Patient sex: M
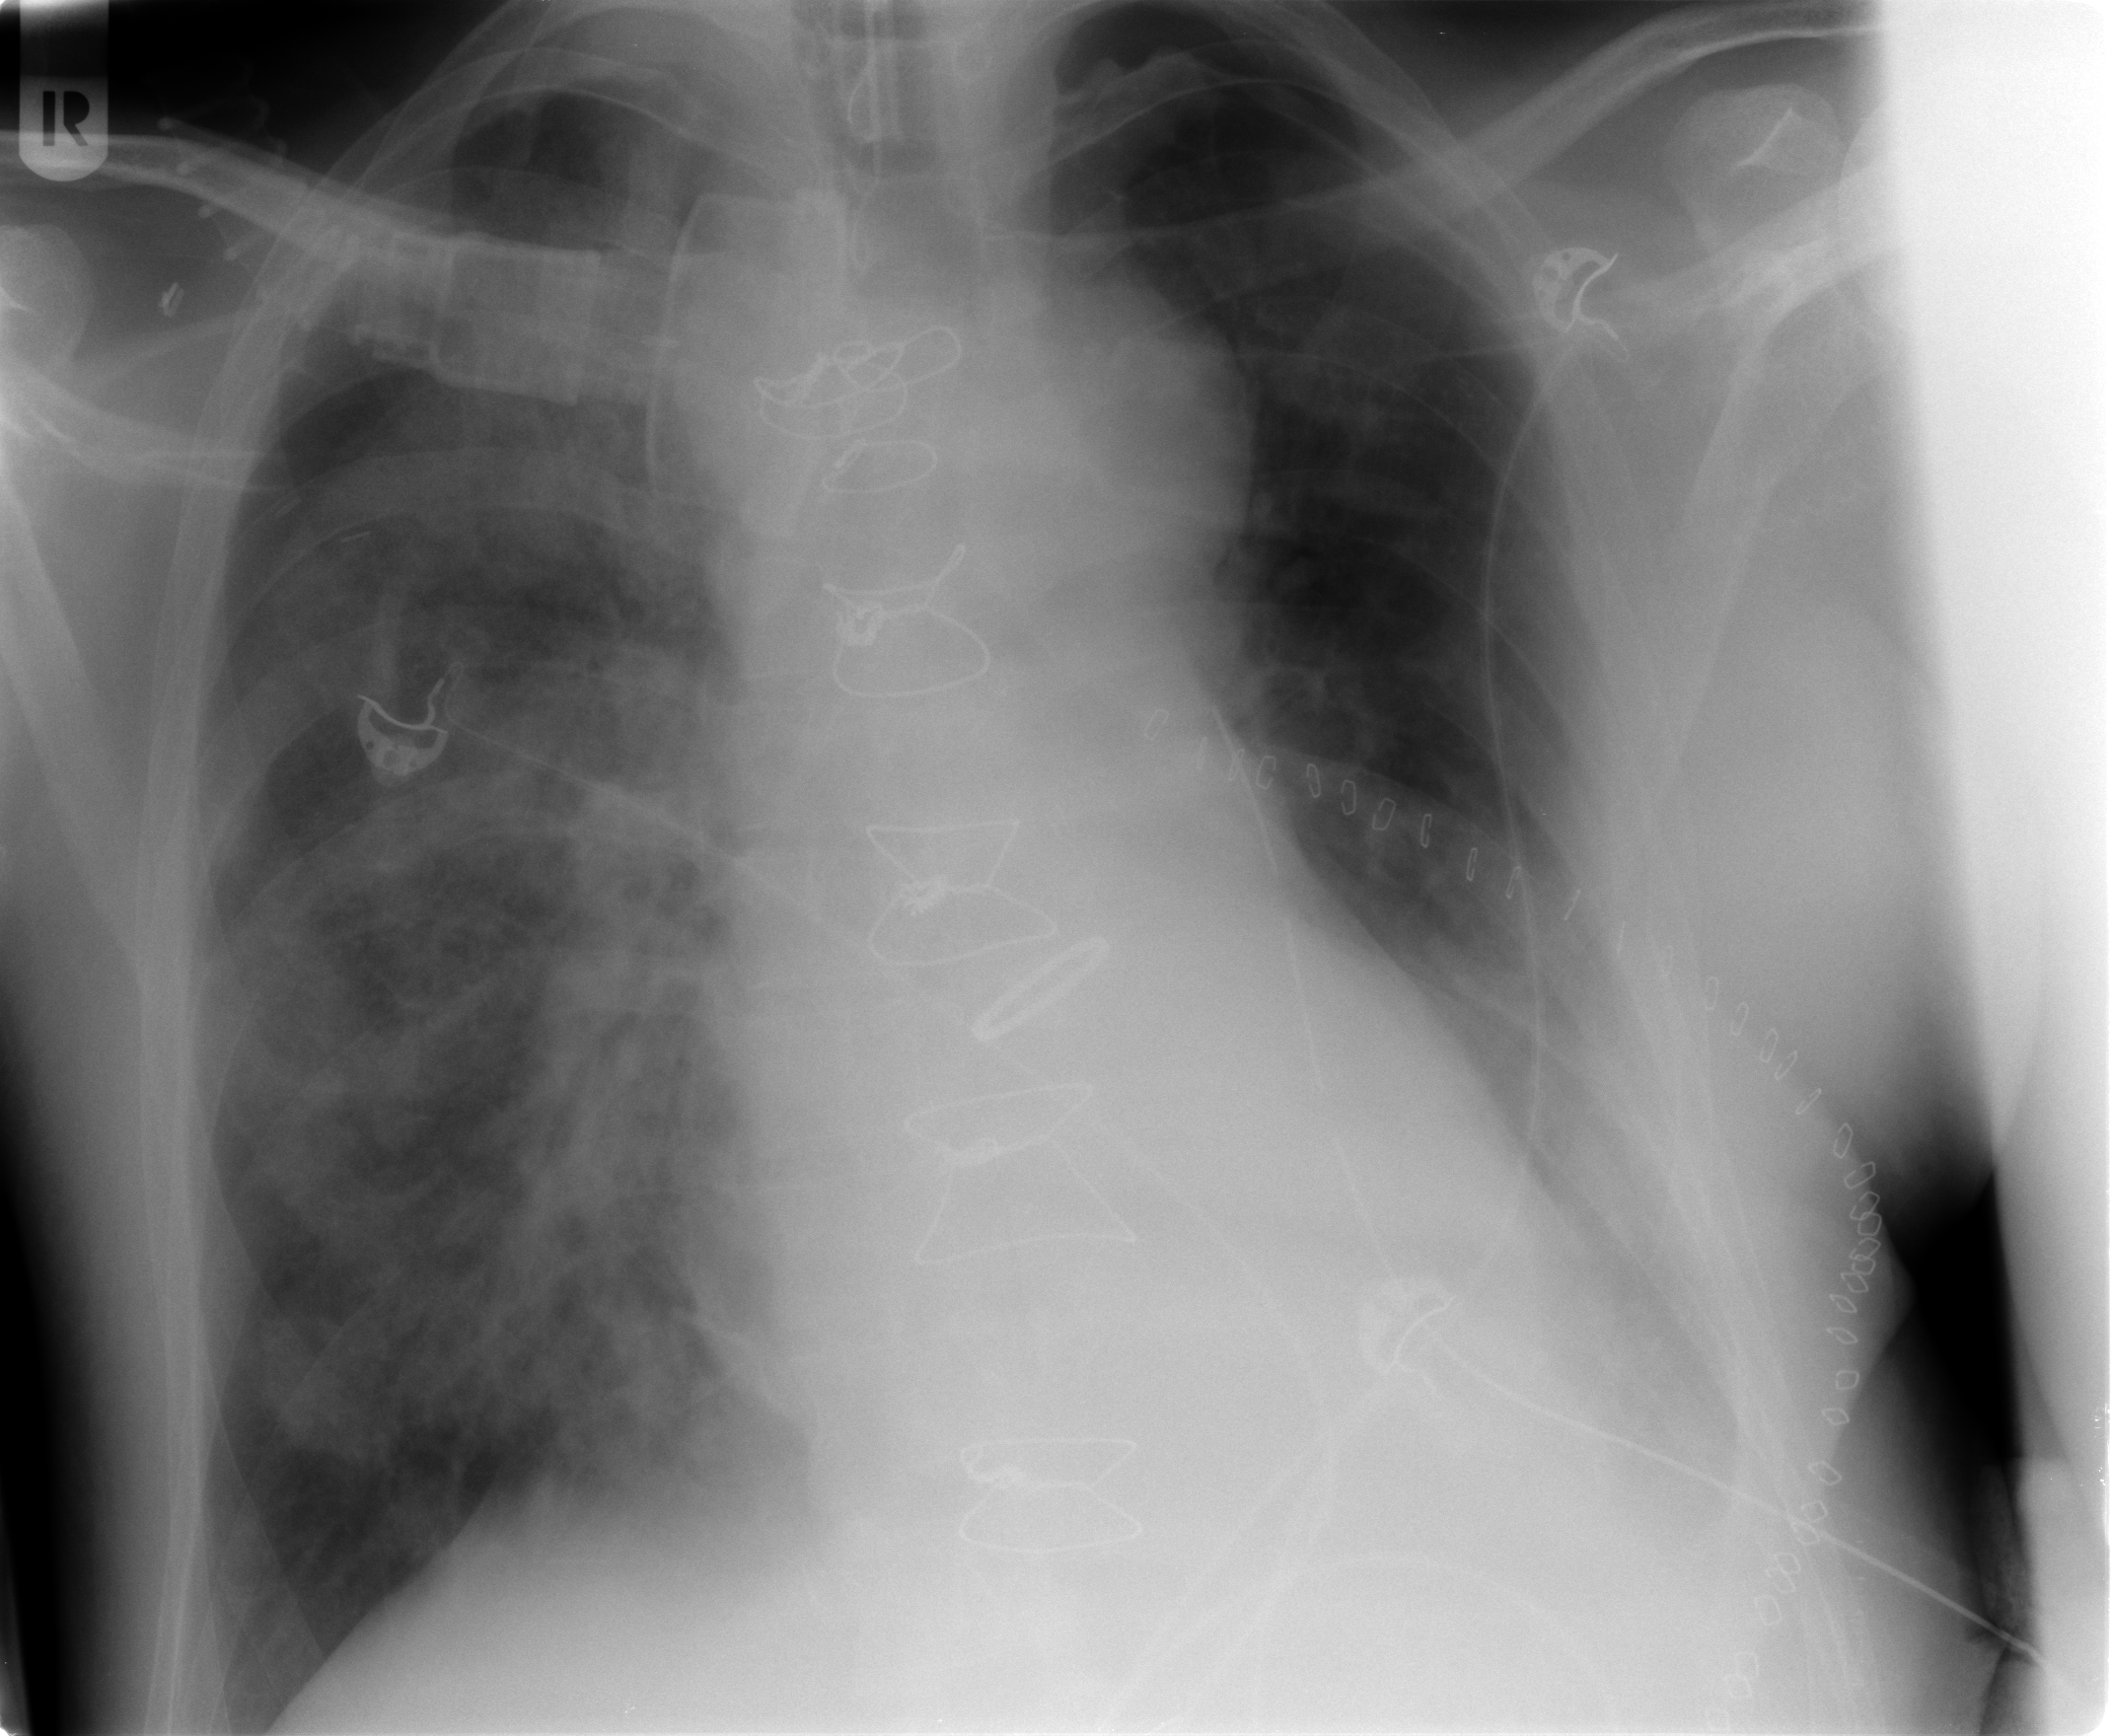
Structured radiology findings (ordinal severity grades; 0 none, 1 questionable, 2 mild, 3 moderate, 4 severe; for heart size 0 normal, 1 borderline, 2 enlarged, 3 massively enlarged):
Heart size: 0
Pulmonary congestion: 0
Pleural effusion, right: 1
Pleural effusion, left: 2
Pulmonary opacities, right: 4
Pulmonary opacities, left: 1
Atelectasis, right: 4
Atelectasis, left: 2